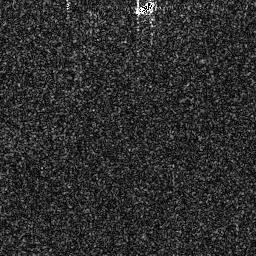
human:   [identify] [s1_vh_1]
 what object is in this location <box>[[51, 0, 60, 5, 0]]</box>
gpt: <ref>1 small ship at the top</ref>